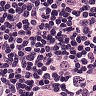
Metastatic tissue present: yes